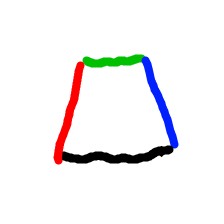
Shape: trapezoid